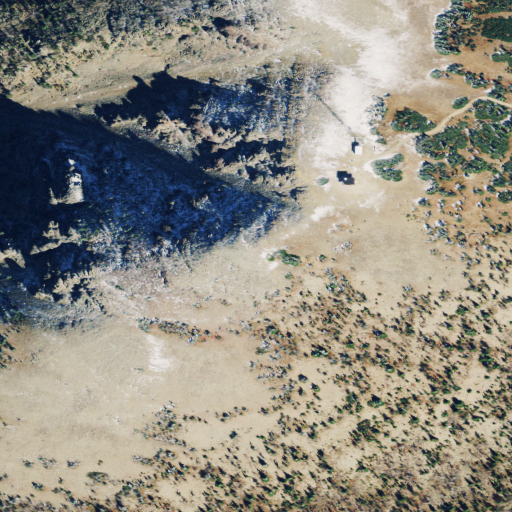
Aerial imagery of mountain in Montana named Stonewall Mountain containing shrub, grassland, evergreen forest, barren land, and open development